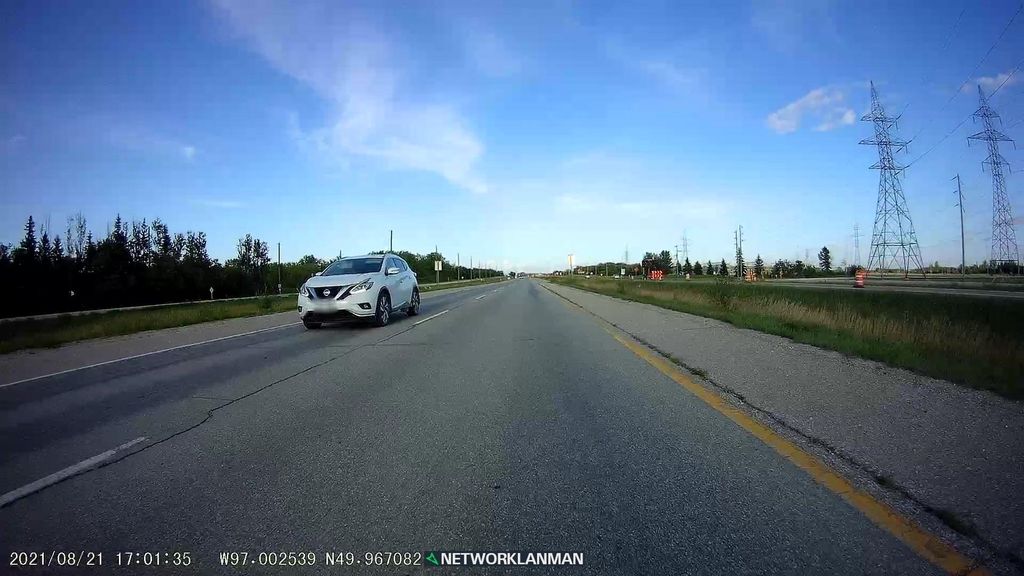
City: winnipeg